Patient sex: M
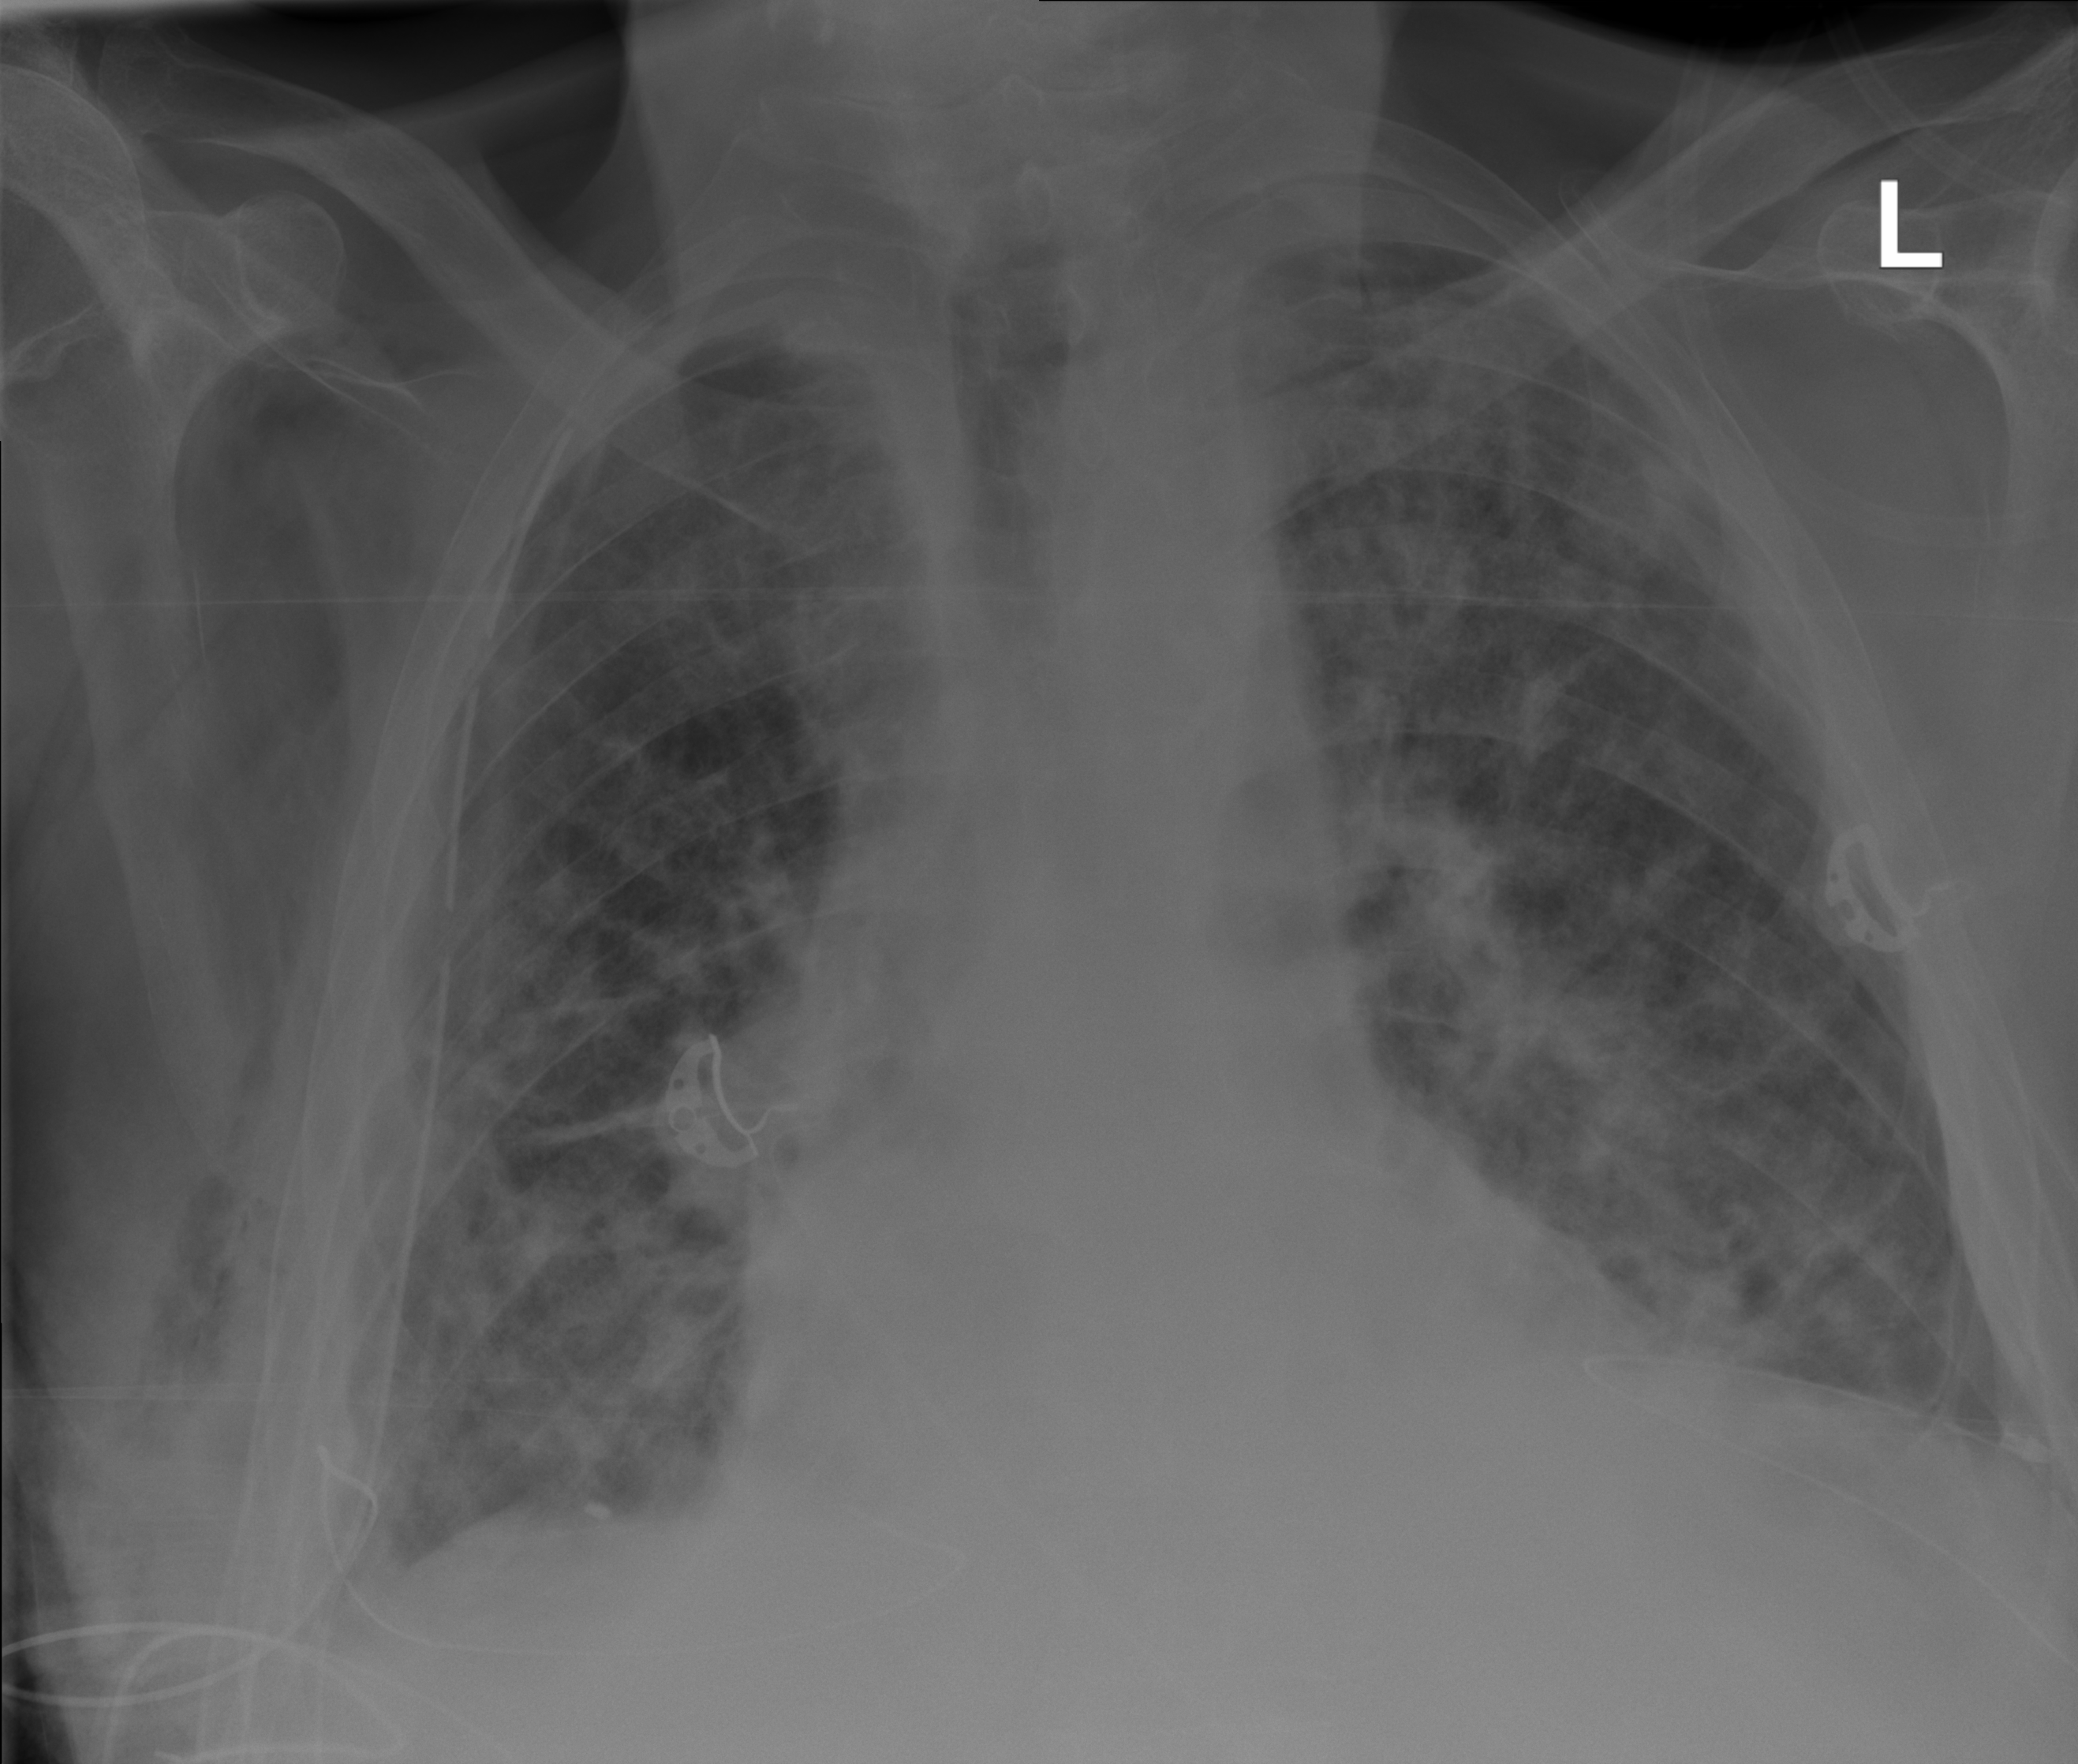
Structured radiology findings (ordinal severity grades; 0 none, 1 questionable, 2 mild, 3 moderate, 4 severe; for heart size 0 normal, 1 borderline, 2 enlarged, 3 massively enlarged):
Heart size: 1
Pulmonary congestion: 2
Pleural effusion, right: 1
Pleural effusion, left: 1
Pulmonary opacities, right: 0
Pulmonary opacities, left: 0
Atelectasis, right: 1
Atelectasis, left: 2